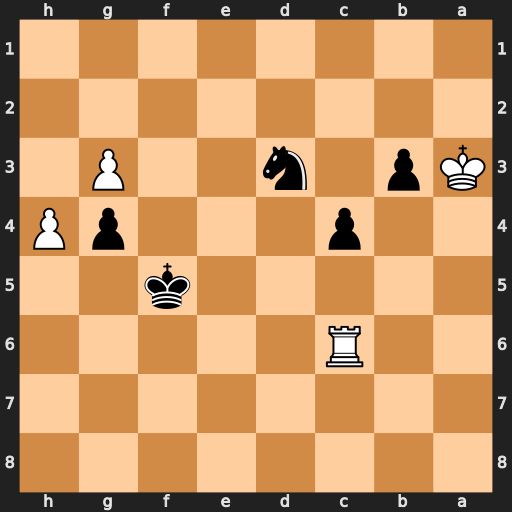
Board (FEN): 8/8/2R5/5k2/2p3pP/Kp1n2P1/8/8
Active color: b
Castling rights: -
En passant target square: -
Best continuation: b2 Ka2 Nb4+ Kxb2 Nxc6